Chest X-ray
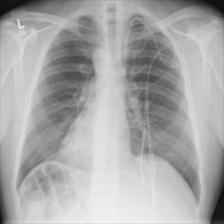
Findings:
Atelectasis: negative
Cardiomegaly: negative
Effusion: negative
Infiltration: negative
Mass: negative
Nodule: negative
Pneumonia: negative
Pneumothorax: negative
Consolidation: negative
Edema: negative
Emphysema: negative
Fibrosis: negative
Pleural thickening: negative
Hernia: negative